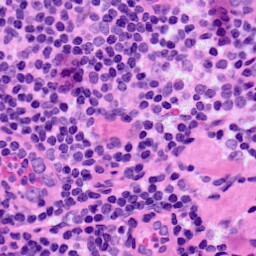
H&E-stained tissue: LymphNode